Aerial crown-view tile of a tropical tree (Barro Colorado Island, Panama), acquired 20250616:
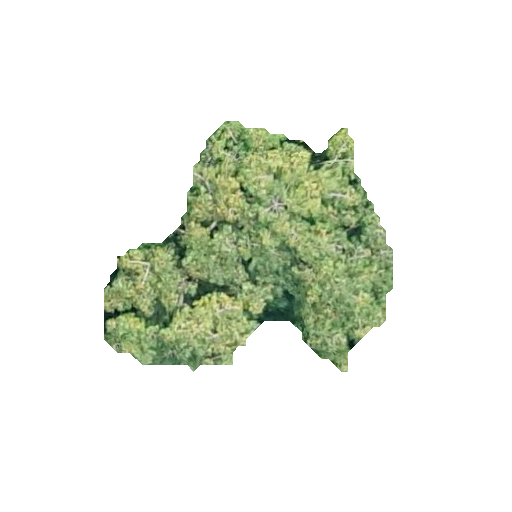
Species: Virola surinamensis
GBIF accepted scientific name: Virola surinamensis
Crown area: 69.944 m²